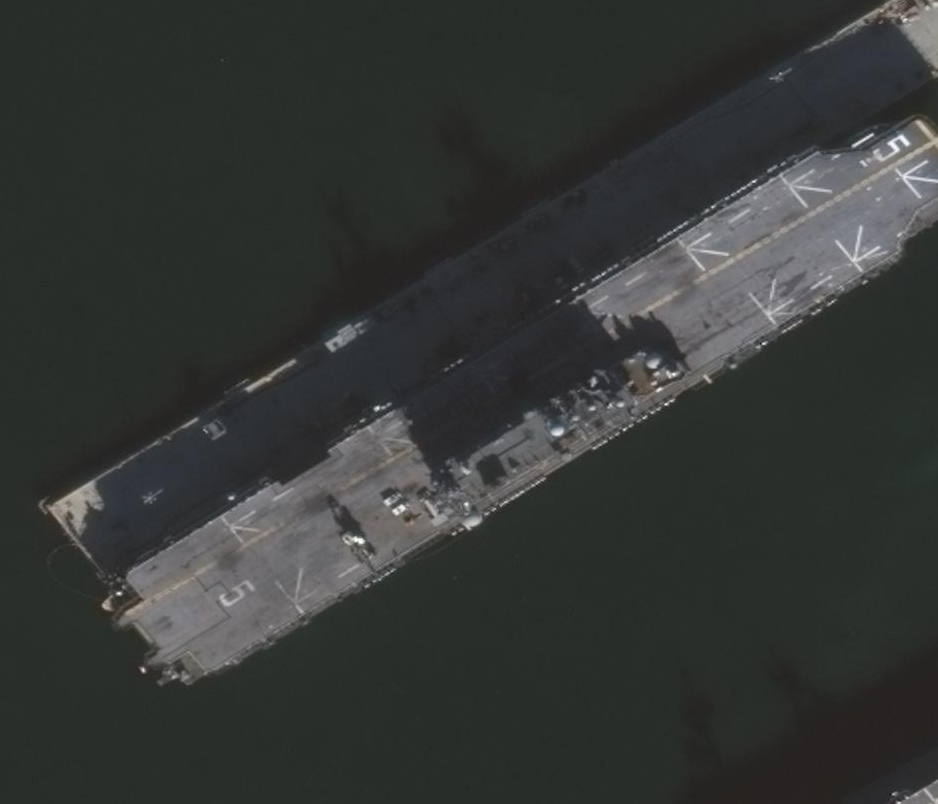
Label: assault